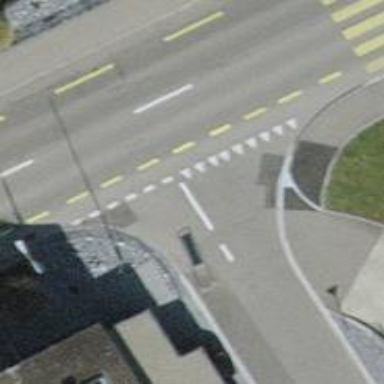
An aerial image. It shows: Asphalt sidewalk along the footway.